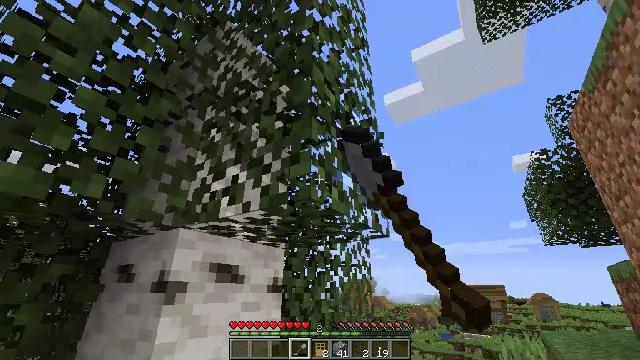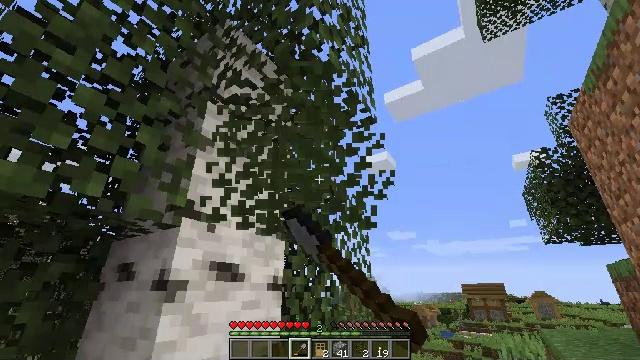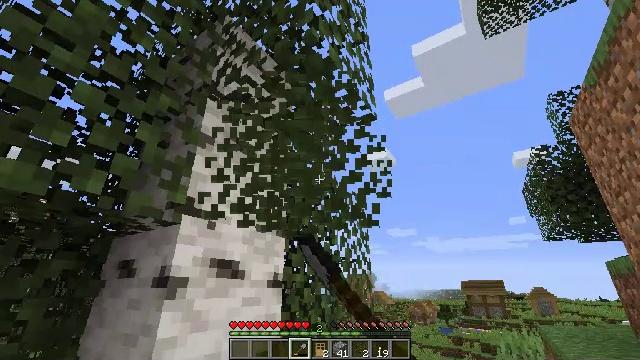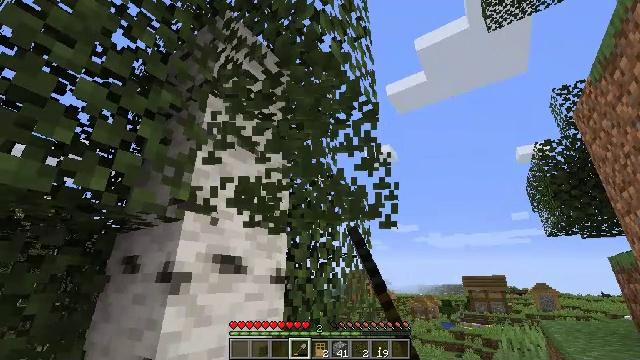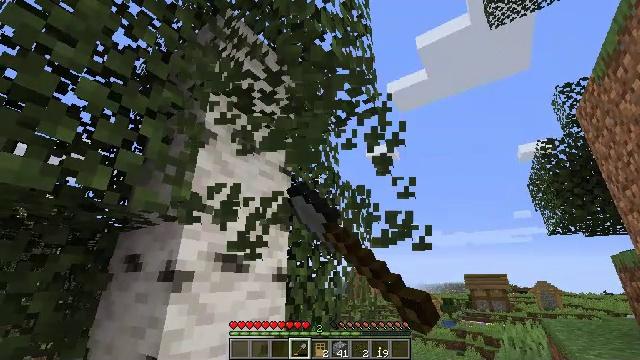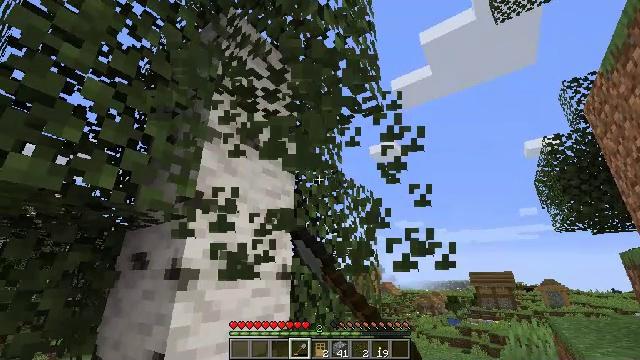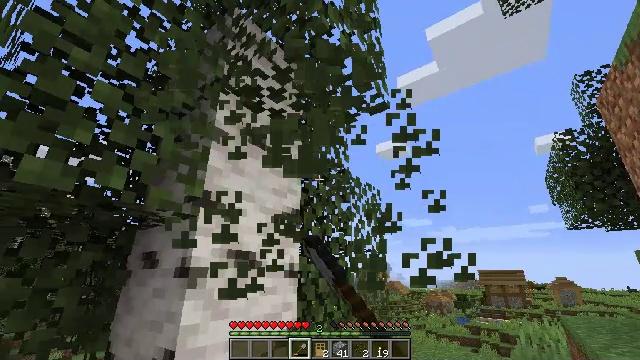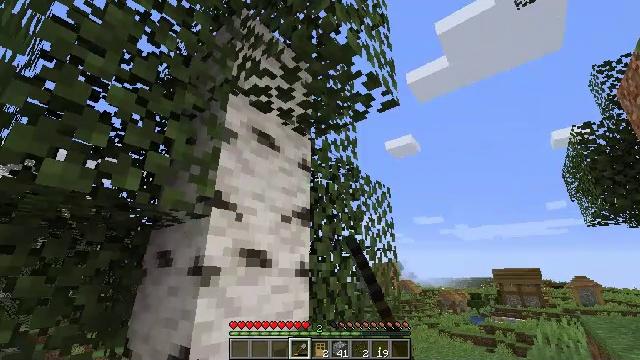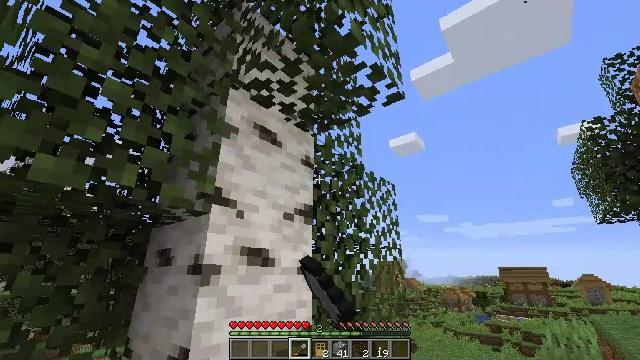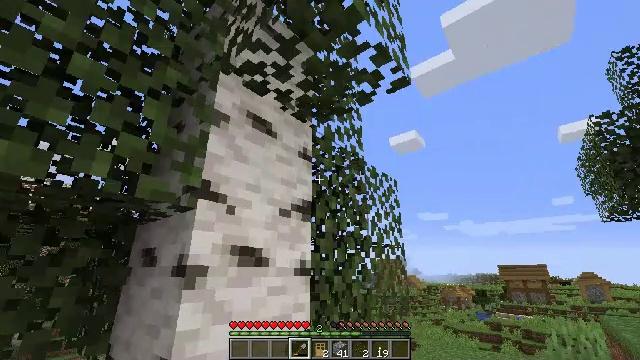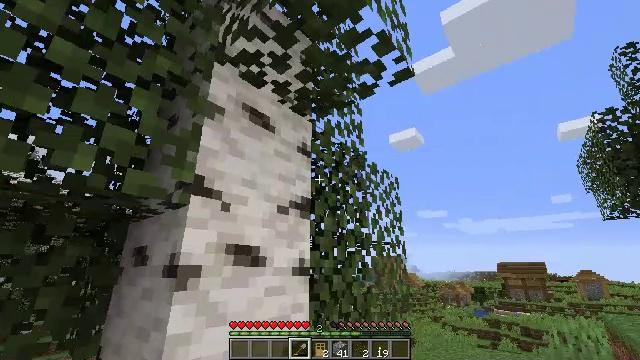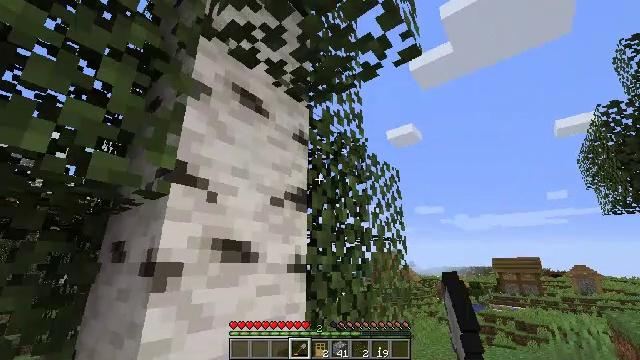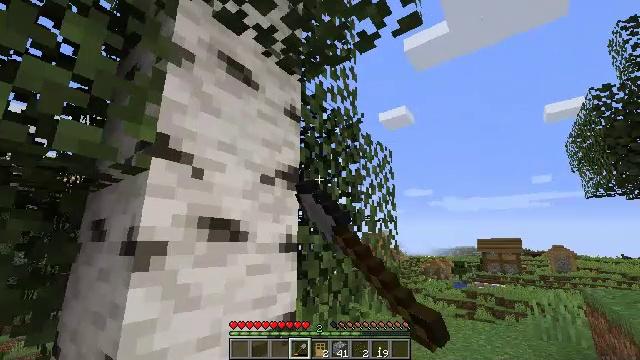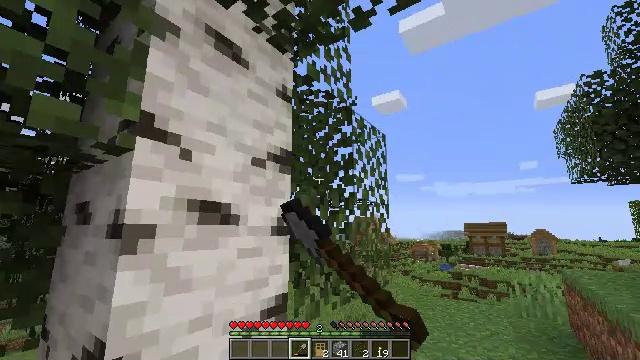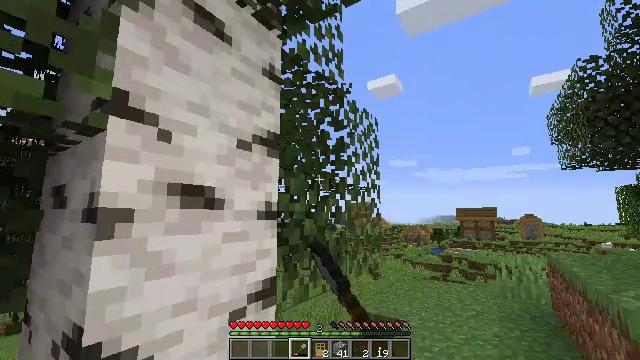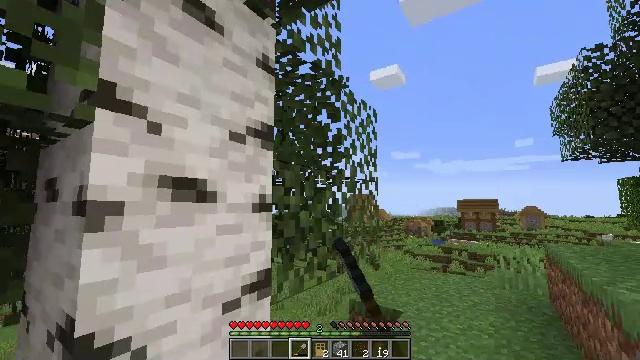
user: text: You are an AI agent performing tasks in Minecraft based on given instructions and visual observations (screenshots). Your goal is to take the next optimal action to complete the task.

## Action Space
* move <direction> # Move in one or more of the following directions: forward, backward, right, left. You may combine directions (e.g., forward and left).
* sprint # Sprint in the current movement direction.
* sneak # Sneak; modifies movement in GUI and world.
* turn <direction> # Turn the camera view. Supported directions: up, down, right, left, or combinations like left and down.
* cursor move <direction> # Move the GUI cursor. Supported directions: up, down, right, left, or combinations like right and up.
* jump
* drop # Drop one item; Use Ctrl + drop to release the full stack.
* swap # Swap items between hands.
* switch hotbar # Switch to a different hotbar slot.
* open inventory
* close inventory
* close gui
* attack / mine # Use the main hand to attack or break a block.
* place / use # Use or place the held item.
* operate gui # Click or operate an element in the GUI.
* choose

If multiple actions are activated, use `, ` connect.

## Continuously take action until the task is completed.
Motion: motion action
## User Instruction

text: Clear birch leaves to get saplings.
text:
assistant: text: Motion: attack / mine
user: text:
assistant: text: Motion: attack / mine
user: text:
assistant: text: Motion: attack / mine
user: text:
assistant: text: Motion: attack / mine
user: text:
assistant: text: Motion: attack / mine
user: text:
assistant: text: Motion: turn left, attack / mine
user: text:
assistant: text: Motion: turn left, attack / mine
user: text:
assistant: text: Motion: move forward, attack / mine
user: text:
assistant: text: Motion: move forward, attack / mine
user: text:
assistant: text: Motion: move forward, attack / mine
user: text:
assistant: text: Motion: attack / mine
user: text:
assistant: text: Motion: turn right and down, attack / mine
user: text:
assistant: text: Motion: turn right and down, attack / mine
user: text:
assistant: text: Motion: move right, turn right and down, attack / mine
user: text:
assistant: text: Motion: move right, turn down, attack / mine
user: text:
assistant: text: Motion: move right, turn left and down, attack / mine
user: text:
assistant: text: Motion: move right, turn left and down, attack / mine
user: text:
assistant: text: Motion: move right, turn left and down, attack / mine
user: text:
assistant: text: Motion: turn left and down, attack / mine
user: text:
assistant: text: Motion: attack / mine
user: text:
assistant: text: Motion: move right, attack / mine
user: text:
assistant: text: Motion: move right, turn left, attack / mine
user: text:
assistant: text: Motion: move right, turn left, attack / mine
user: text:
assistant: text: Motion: move right, turn left, attack / mine
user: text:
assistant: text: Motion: move right, attack / mine
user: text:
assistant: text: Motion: attack / mine
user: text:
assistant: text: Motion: attack / mine
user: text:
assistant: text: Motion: move right, attack / mine
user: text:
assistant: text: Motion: move right, attack / mine
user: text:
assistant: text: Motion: move right, attack / mine